Interaction volume radius: 5 \u00c5
Interaction volume height: 45 \u00c5
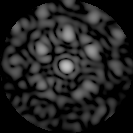
Disorder parameter: 0.5563